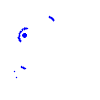
Particle: kaon